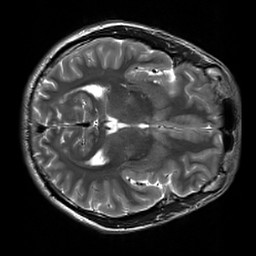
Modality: T2w
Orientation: axial
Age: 29
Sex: male
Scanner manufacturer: siemens
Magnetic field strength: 3 T
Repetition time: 7 s
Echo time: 0.09 s